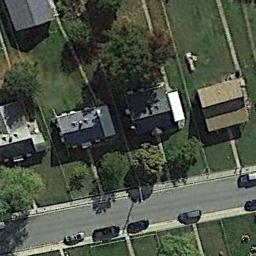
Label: medium_residential